Field crop: maize
Growth stage: 1
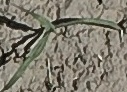
Species: sorghum